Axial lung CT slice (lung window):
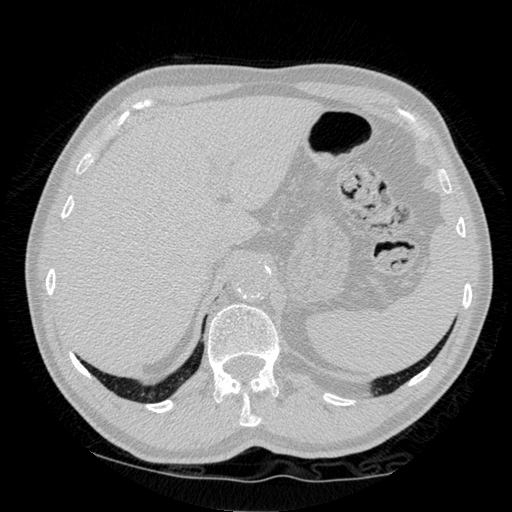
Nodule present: no